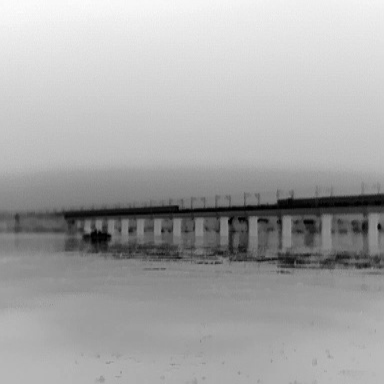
There is a warship in the infrared image.